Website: apple
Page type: address-validator
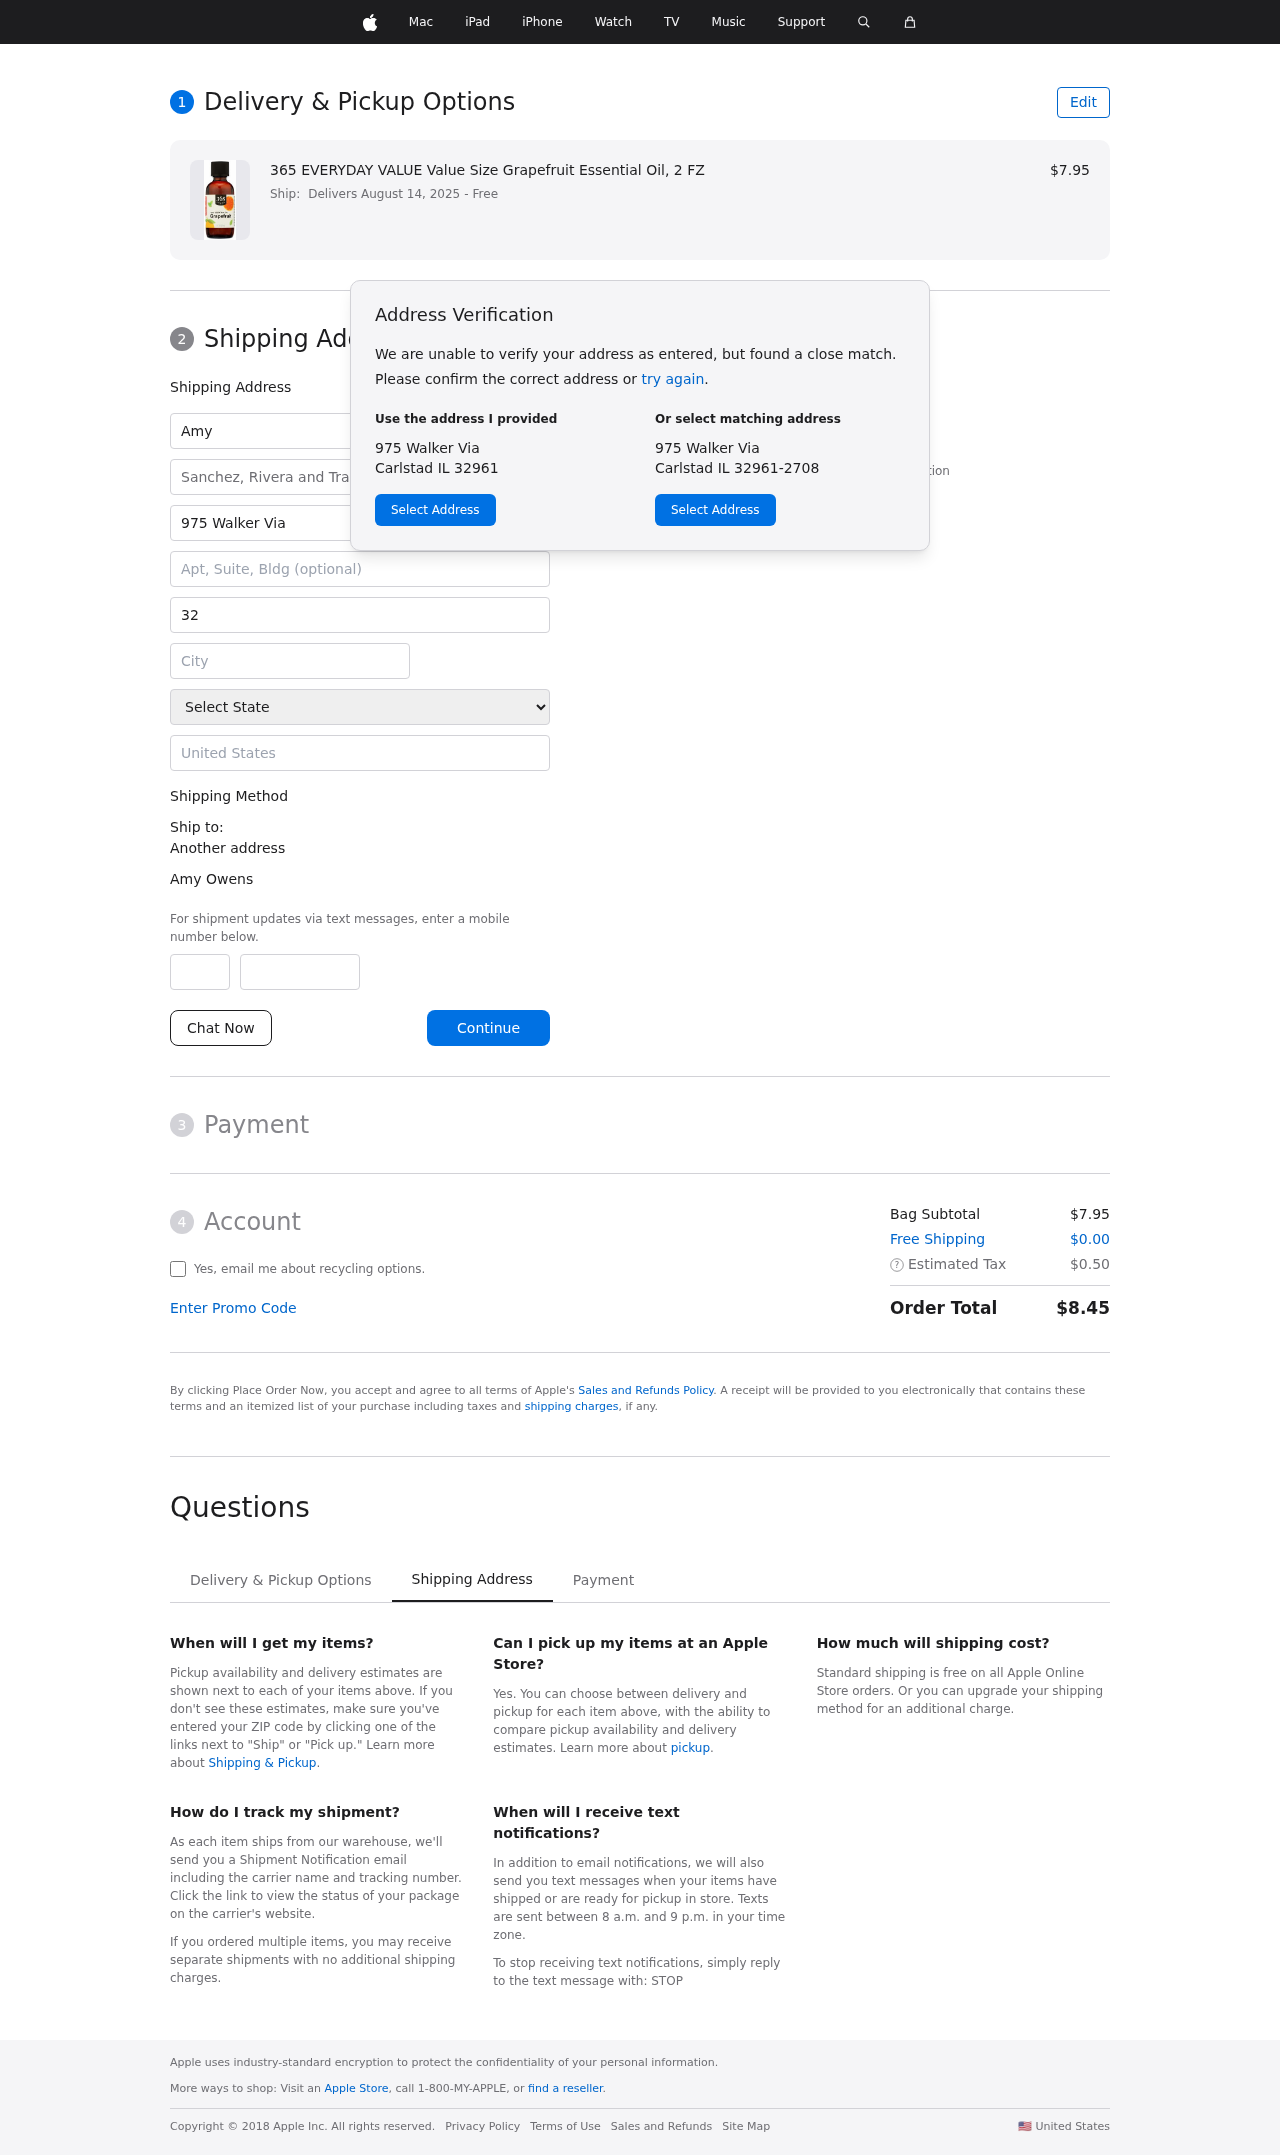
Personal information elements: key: PII_CITY
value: Carlstad
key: PII_COMPANY
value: Sanchez, Rivera and Tran
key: PII_COUNTRY
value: United States
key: PII_FIRSTNAME
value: Amy
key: PII_FULLNAME
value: Amy Owens
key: PII_LASTNAME
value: Owens
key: PII_PHONE_AREA
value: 554
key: PII_PHONE_SUFFIX
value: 4089
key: PII_POSTCODE
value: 32961
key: PII_STATE
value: Illinois
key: PII_STREET
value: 975 Walker Via
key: PII_CITY_STATE_ZIP
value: Carlstad IL 32961
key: PII_STATE_ABBR
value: IL
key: PII_POSTCODE_FULL
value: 32961
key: PII_POSTCODE_NUMERIC
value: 32961
Product elements: key: PRODUCT1_NAME
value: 365 EVERYDAY VALUE Value Size Grapefruit Essential Oil, 2 FZ
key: PRODUCT1_PRICE
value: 7.95
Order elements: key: ORDER_DELIVERY_DATE
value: Delivers August 14, 2025
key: ORDER_SUBTOTAL
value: $7.95
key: ORDER_SHIPPING_COST
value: $0.00
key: ORDER_TAX
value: $0.50
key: ORDER_TOTAL
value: $8.45